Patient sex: F
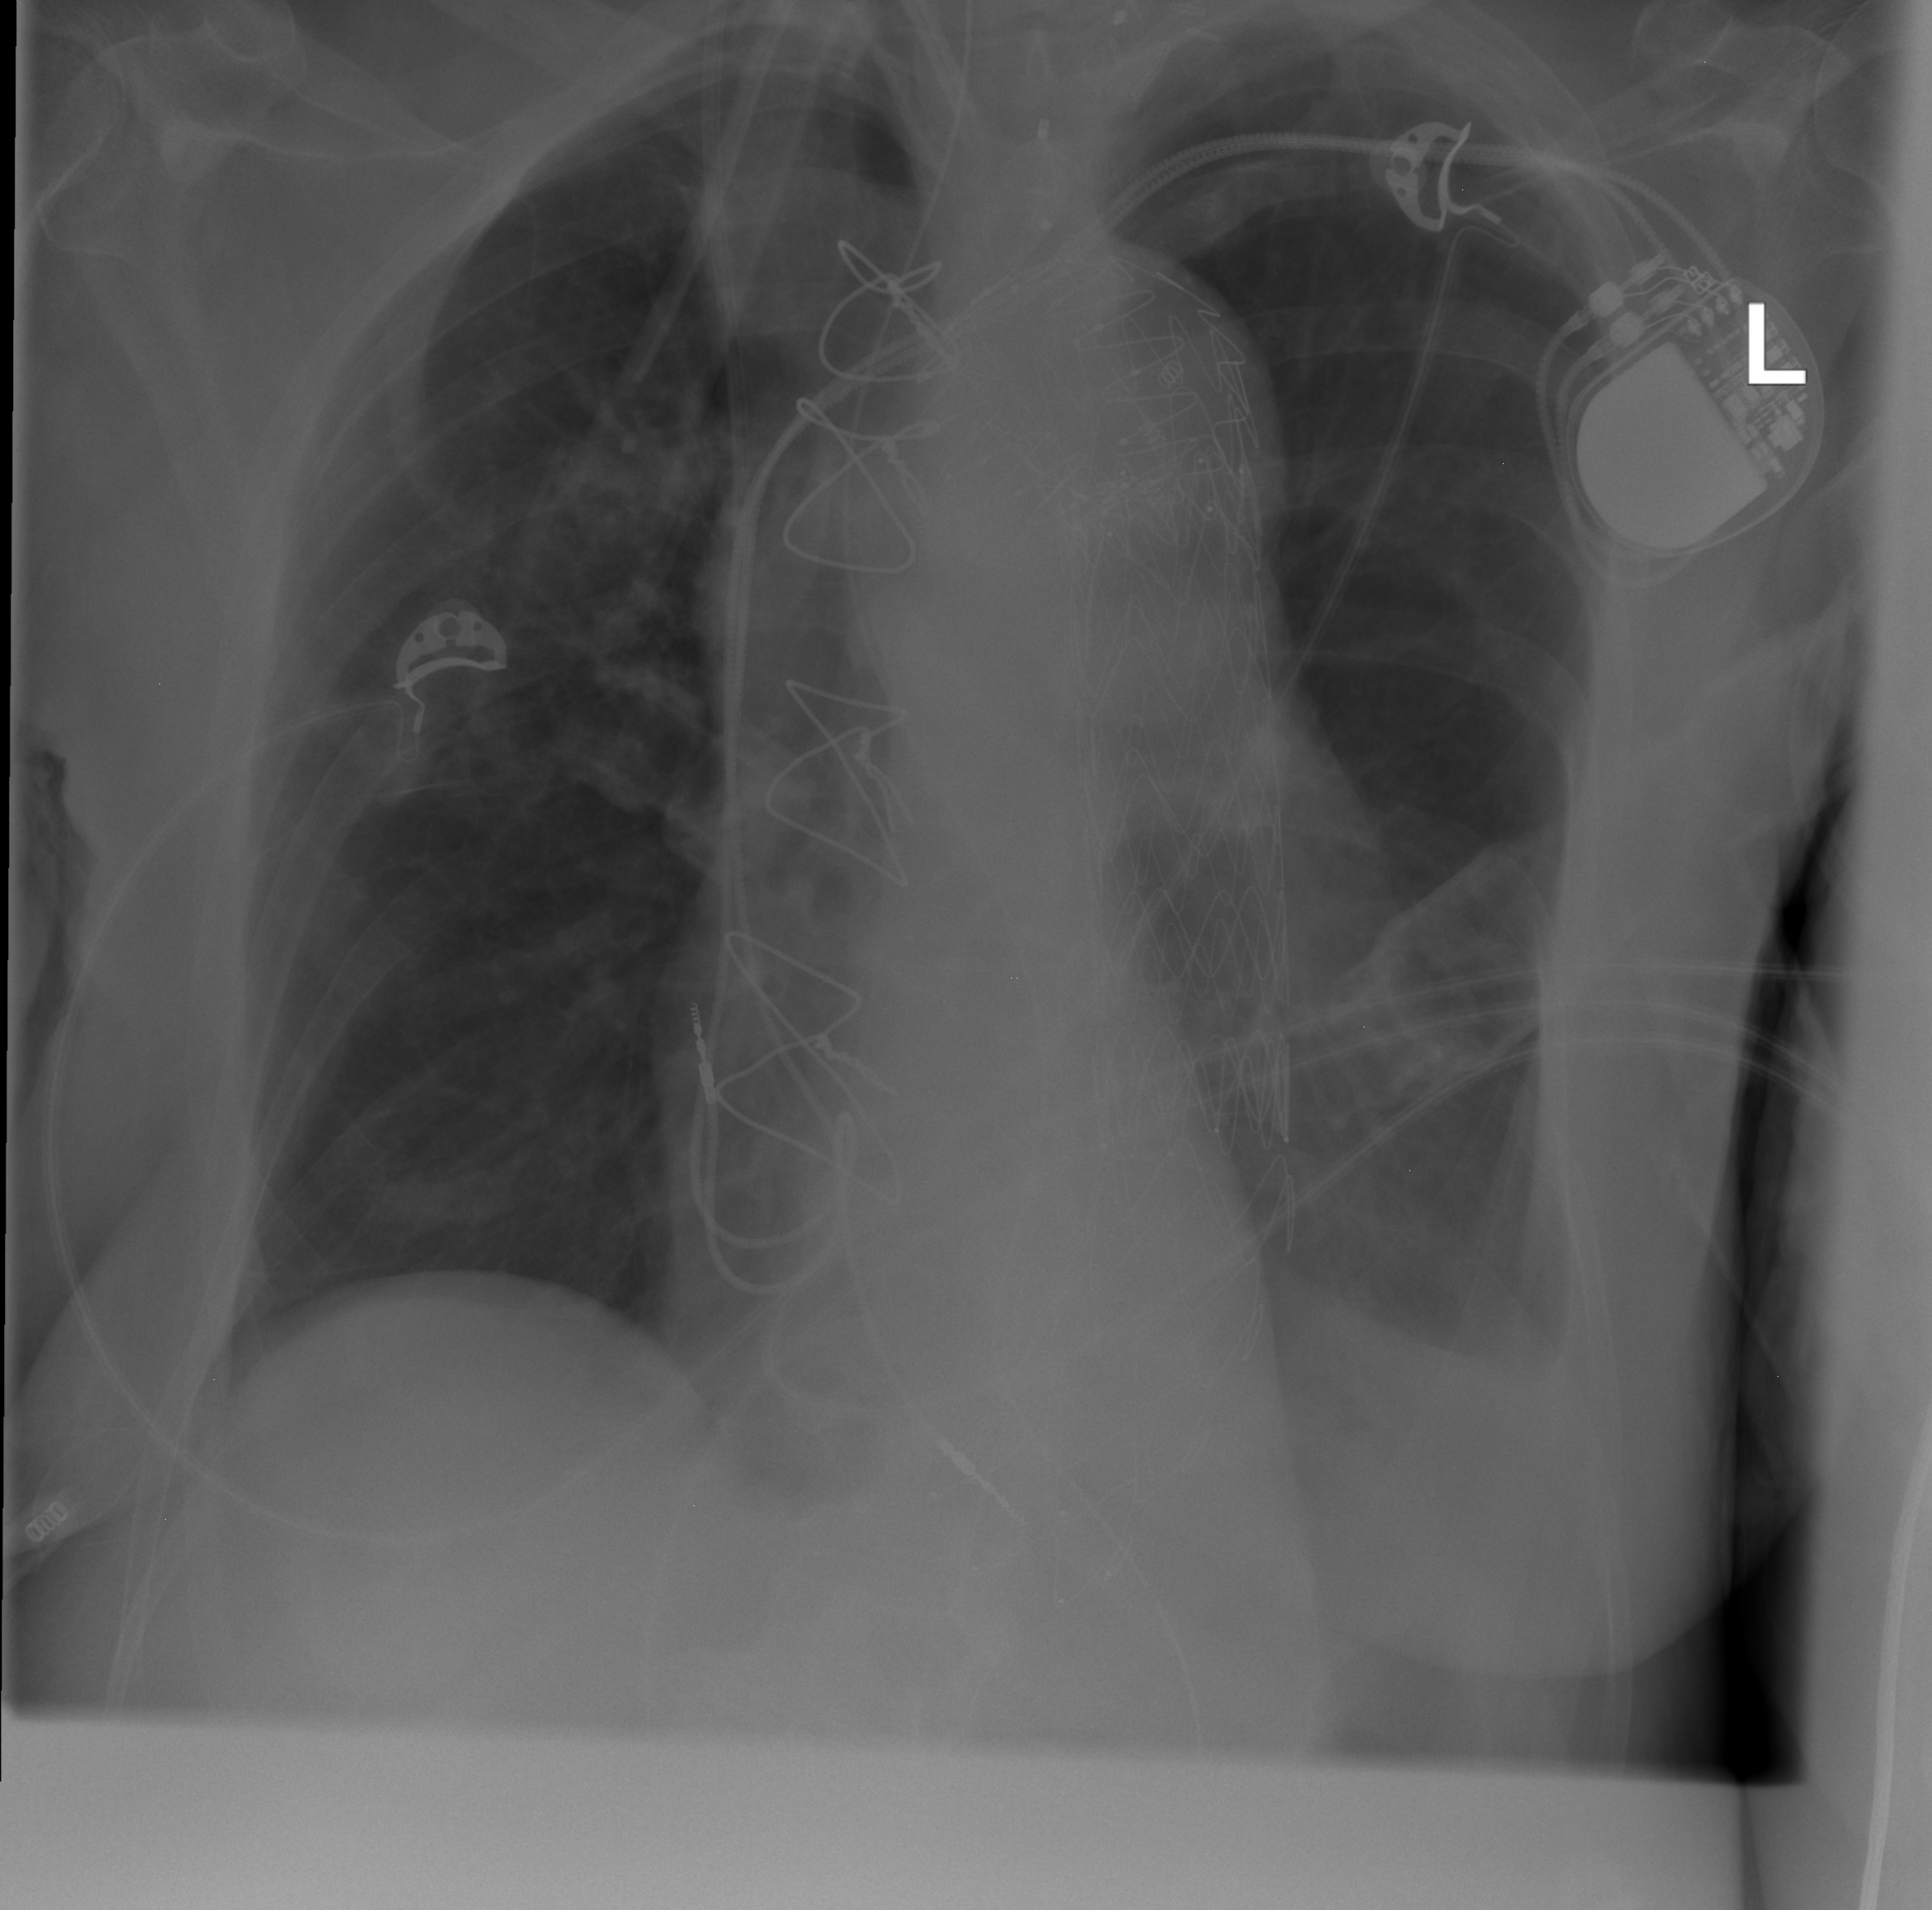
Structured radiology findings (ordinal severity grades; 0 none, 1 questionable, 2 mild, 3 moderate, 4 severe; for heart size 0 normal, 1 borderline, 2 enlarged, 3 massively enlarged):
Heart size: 0
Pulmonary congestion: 0
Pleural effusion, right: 0
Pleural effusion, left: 2
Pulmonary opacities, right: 0
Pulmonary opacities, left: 0
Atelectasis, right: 0
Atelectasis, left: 2